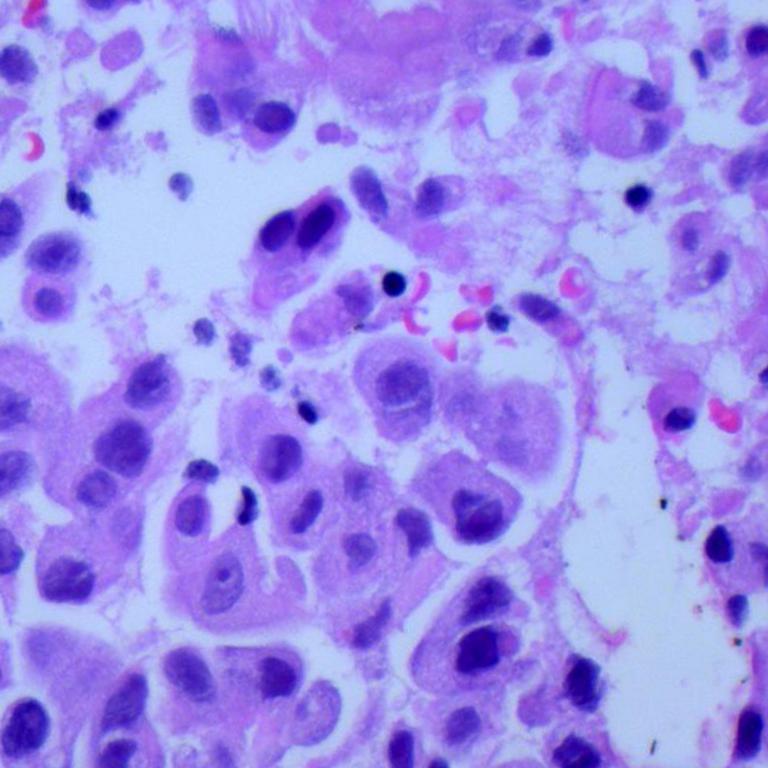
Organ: lung
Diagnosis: adenocarcinomas